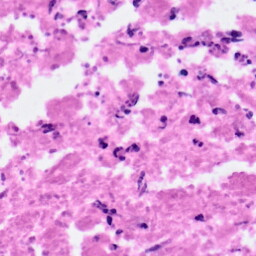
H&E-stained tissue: Pancreatic